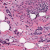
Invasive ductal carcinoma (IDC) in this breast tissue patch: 0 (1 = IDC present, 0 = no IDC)